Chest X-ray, PA view. Patient: 54 years old, sex F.
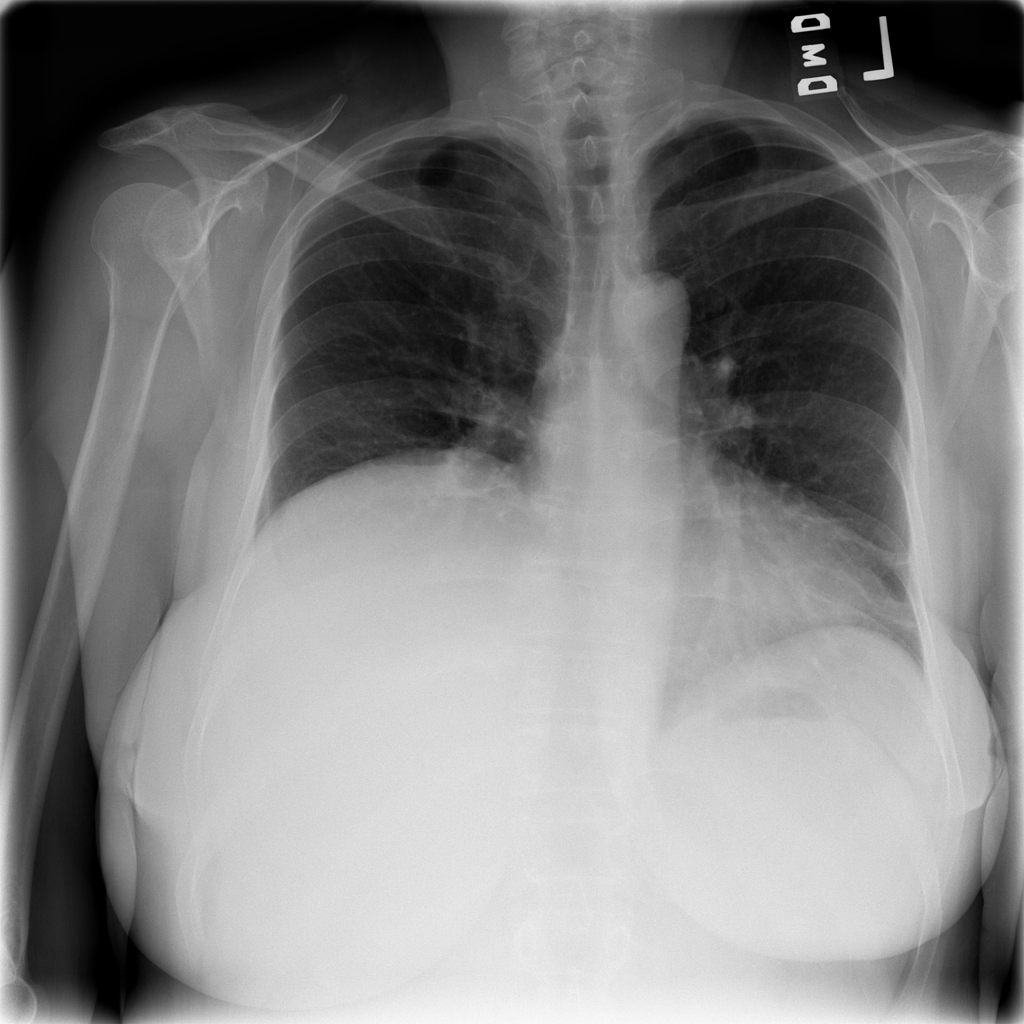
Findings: Atelectasis